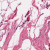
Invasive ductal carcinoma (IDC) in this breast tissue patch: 0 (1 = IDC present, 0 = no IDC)